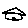
Label: house